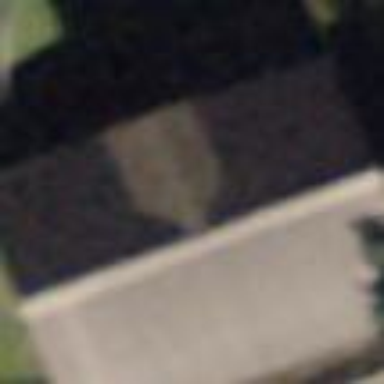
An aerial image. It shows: Rural barn.